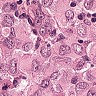
Metastatic tissue present: yes